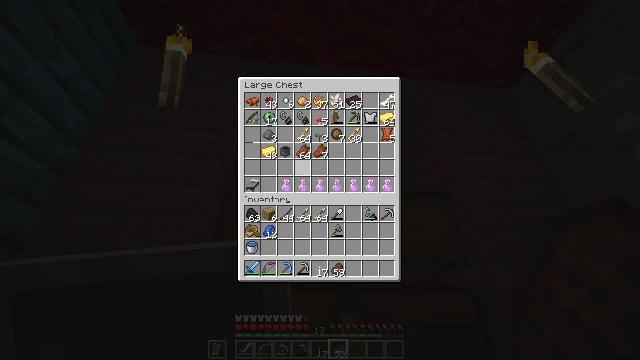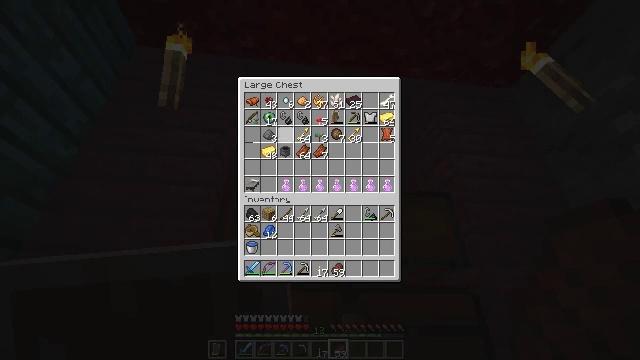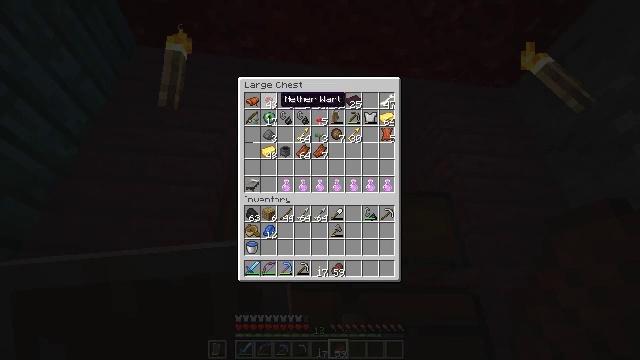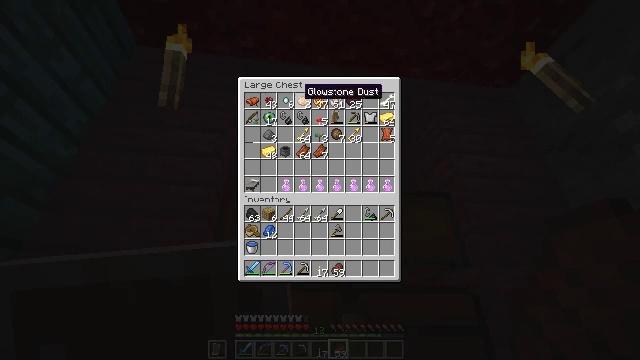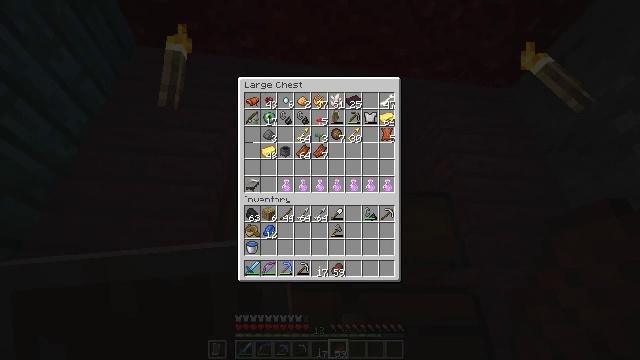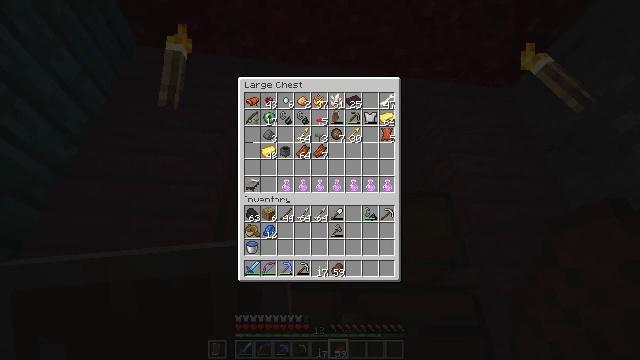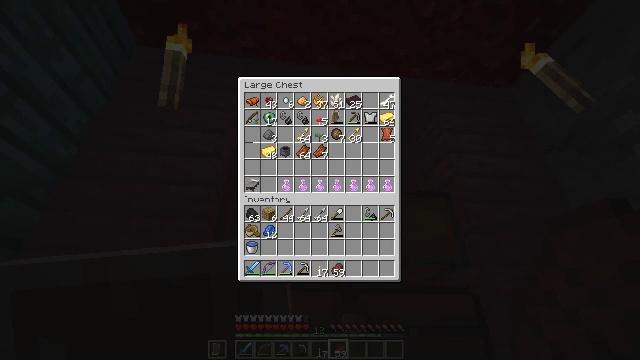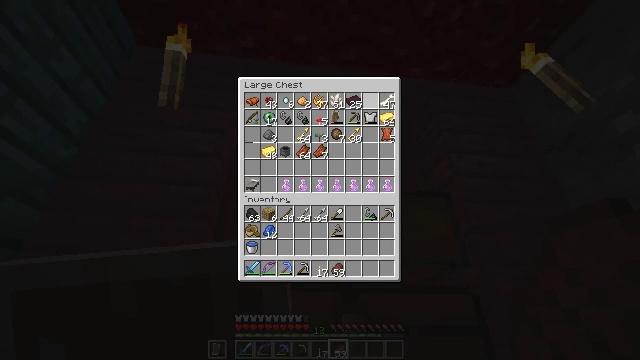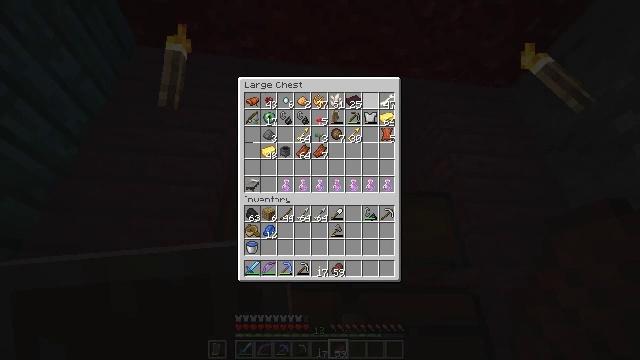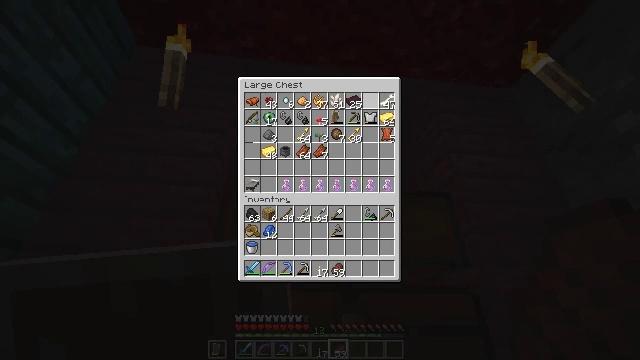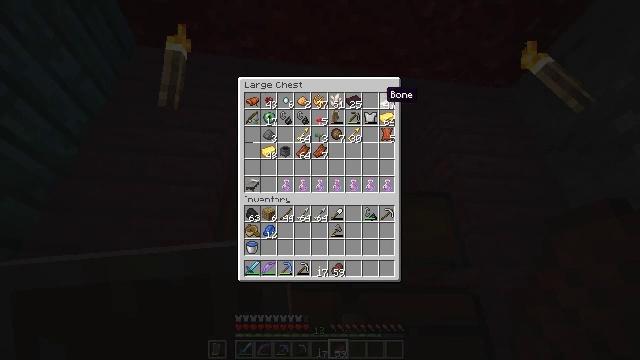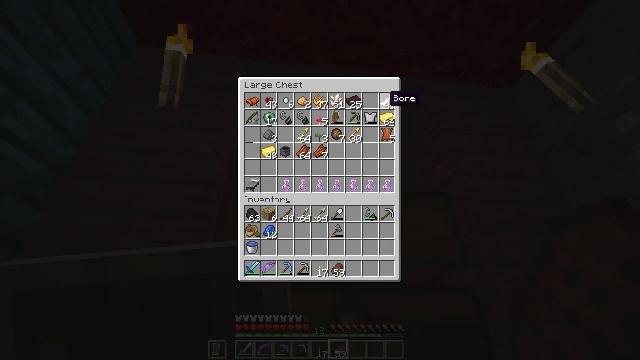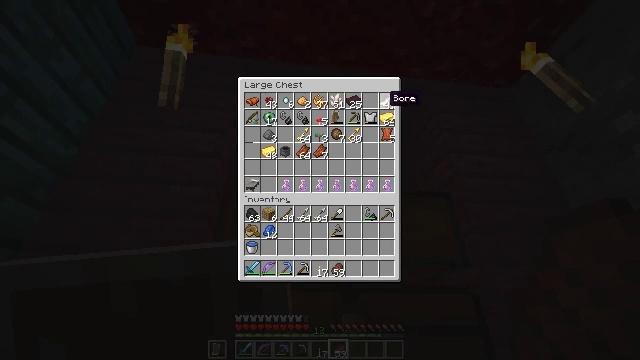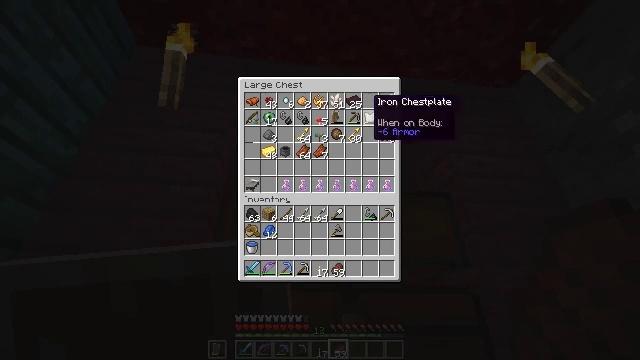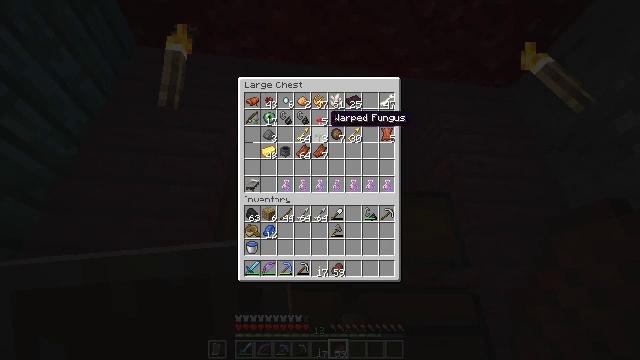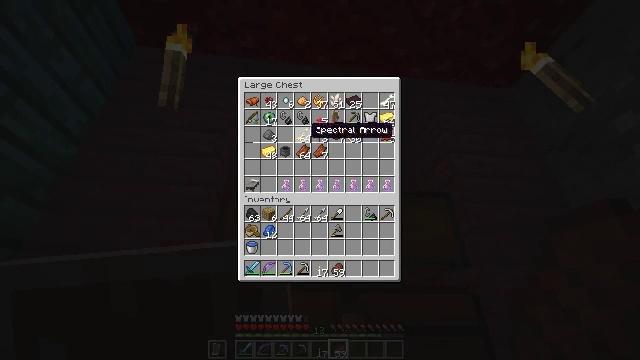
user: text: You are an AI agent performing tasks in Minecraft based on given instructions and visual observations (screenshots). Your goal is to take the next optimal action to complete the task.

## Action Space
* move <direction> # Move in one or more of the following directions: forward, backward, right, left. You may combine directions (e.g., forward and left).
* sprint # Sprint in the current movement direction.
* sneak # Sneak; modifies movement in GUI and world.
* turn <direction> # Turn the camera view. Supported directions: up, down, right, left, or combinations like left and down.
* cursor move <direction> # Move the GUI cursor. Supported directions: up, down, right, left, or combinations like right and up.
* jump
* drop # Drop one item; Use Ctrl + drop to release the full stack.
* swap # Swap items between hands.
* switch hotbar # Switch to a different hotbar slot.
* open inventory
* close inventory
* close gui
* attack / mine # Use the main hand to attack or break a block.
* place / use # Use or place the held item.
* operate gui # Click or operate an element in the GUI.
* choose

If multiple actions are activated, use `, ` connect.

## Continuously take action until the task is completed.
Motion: motion action
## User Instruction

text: Open the crafting table and craft a cobblestone wall.
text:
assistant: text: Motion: cursor move left and up
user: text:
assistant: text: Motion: cursor move left and up
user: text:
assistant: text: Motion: cursor move right and up
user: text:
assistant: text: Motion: cursor move right and up
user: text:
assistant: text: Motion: no_op
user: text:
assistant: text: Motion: cursor move right
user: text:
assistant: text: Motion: cursor move right and down
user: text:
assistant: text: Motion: no_op
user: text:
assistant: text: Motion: no_op
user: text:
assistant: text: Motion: cursor move right and down
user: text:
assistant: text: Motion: no_op
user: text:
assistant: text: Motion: no_op
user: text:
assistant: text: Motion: cursor move left
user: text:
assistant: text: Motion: cursor move left and down
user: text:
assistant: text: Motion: cursor move left and down
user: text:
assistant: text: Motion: no_op
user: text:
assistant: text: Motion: cursor move right and up
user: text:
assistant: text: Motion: no_op
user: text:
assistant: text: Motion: no_op
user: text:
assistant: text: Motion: cursor move right
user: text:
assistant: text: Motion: no_op
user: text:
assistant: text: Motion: no_op
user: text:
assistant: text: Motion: cursor move down
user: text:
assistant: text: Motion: cursor move down
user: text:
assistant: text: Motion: cursor move down
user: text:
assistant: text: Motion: cursor move right and down
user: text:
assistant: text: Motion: cursor move right and down
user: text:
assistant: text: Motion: no_op
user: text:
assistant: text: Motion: cursor move right
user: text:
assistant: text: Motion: no_op